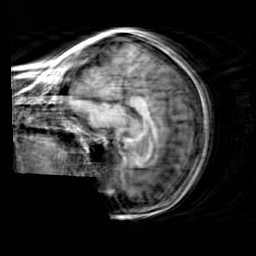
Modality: T1w
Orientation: sagittal
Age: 39
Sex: female
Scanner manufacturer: siemens
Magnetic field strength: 3 T
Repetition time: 2.3 s
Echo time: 0.00303 s